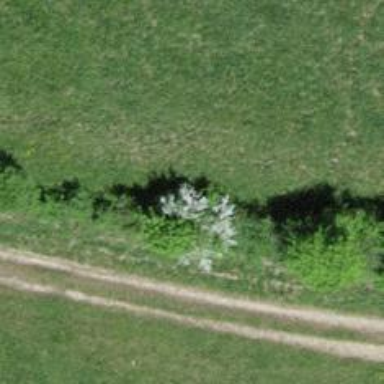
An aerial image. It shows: Hedge acting as barrier.